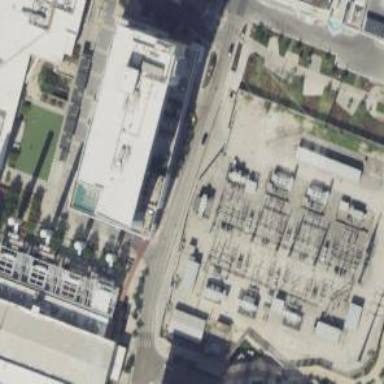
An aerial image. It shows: Distribution power substation surrounded by wall.